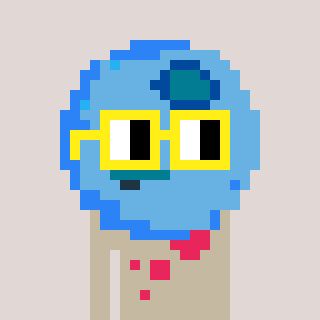
a pixel art character with square yellow glasses, a blueberry-shaped head and a bege-colored body on a warm background